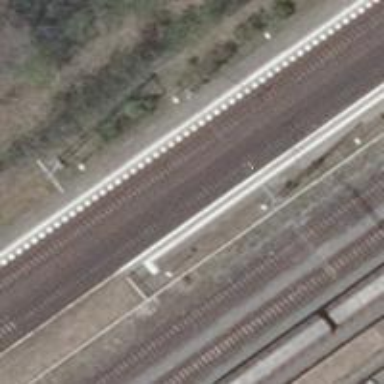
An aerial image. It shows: Close-up of railway platform edge.